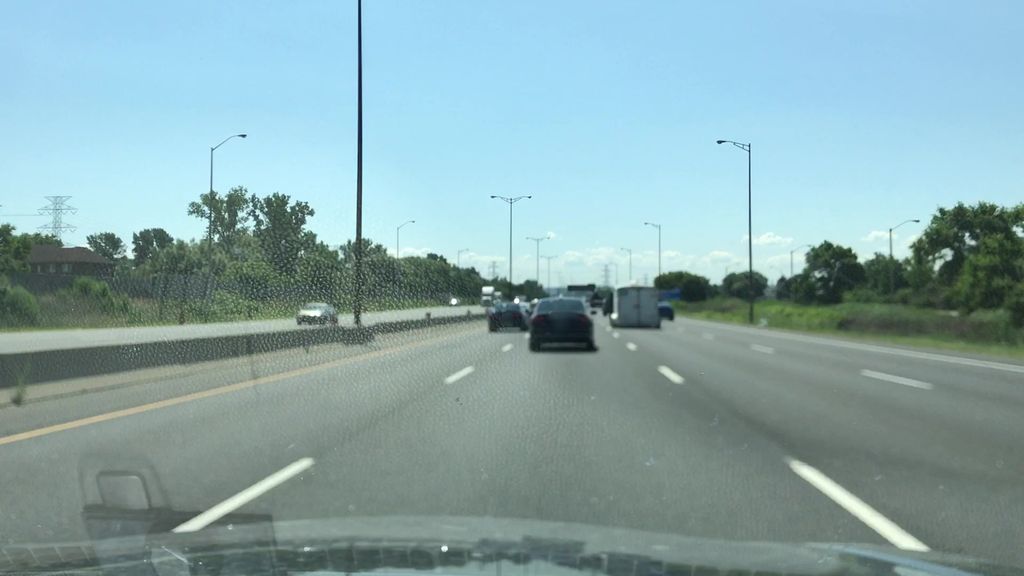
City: hamilton